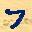
Label: 7